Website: walmart
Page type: payment
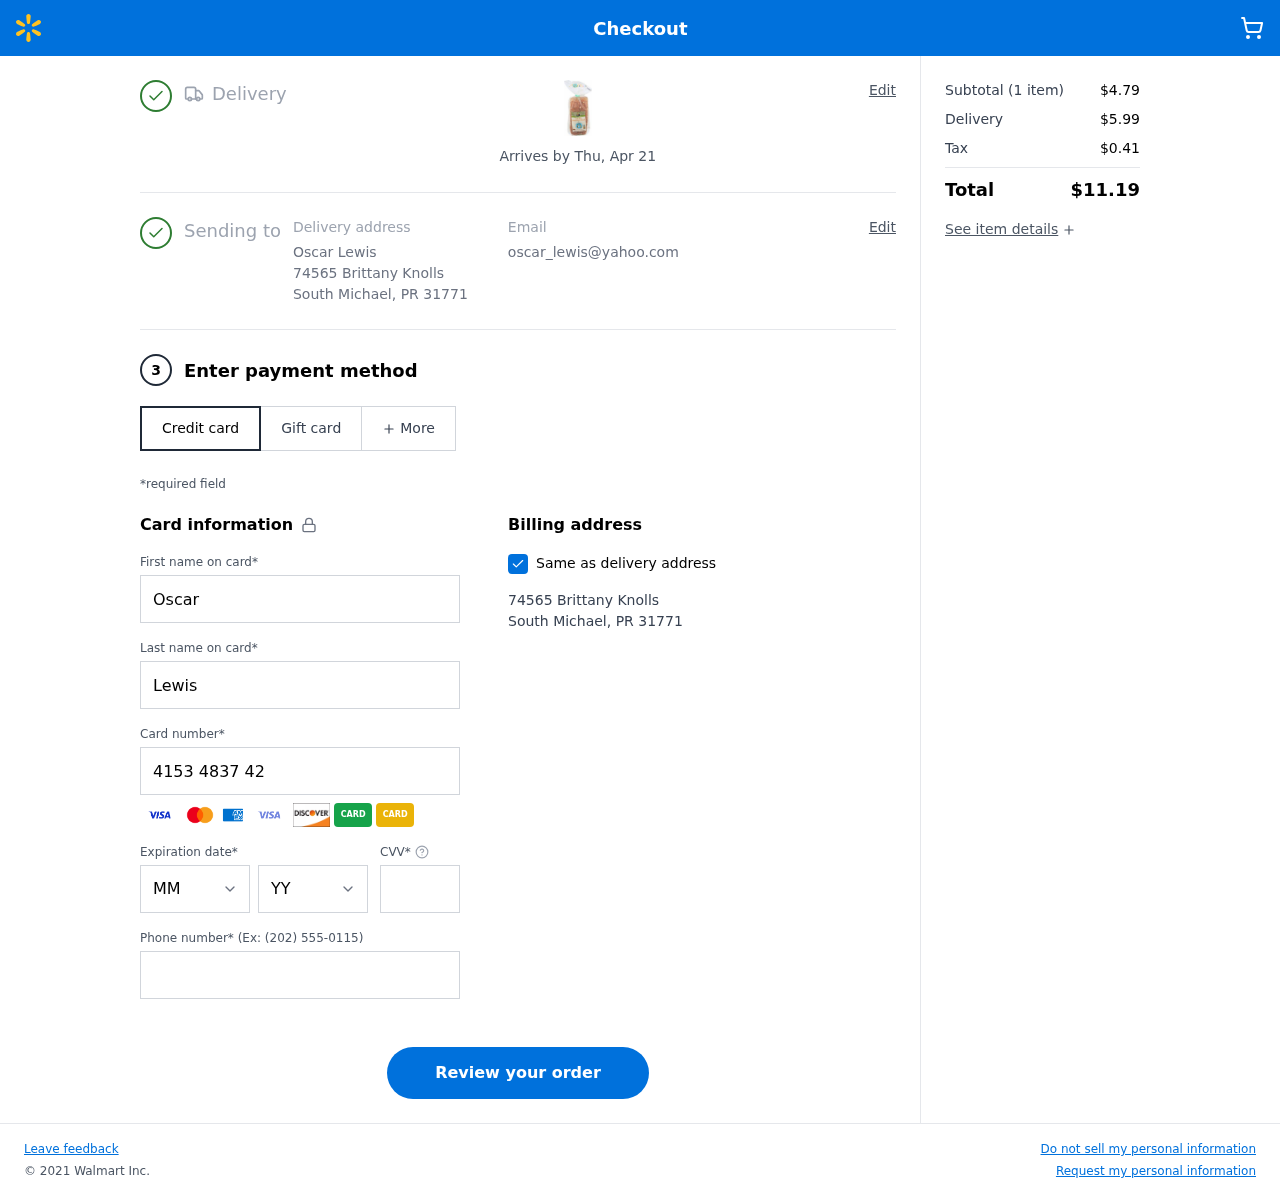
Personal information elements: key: PII_CARD_CVV
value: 763
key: PII_CARD_EXPIRY_MONTH
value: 04
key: PII_CARD_EXPIRY_YEAR
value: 28
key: PII_CARD_NUMBER
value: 4153 4837 4233 6626
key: PII_CITY
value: South Michael
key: PII_EMAIL
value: oscar_lewis@yahoo.com
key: PII_FIRSTNAME
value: Oscar
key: PII_FULLNAME
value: Oscar Lewis
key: PII_LASTNAME
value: Lewis
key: PII_PHONE
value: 8689889732
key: PII_POSTCODE
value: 31771
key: PII_STATE_ABBR
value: PR
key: PII_STREET
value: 74565 Brittany Knolls
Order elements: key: ORDER_DELIVERY_DATE
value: Arrives by Thu, Apr 21
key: ORDER_NUM_ITEMS
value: (1 item)
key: ORDER_SUBTOTAL
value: $4.79
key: ORDER_SHIPPING_COST
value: $5.99
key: ORDER_TAX
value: $0.41
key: ORDER_TOTAL
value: $11.19